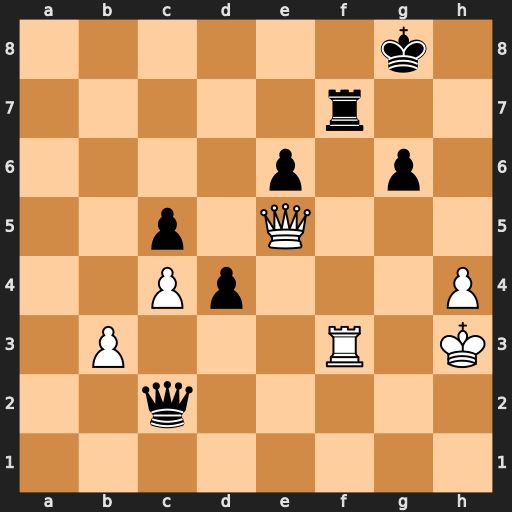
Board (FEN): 6k1/5r2/4p1p1/2p1Q3/2Pp3P/1P3R1K/2q5/8
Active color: w
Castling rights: -
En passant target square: -
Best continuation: Qxe6 Qf5+ Rxf5